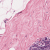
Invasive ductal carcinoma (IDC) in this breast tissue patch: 0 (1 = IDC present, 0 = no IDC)